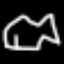
Label: octagon